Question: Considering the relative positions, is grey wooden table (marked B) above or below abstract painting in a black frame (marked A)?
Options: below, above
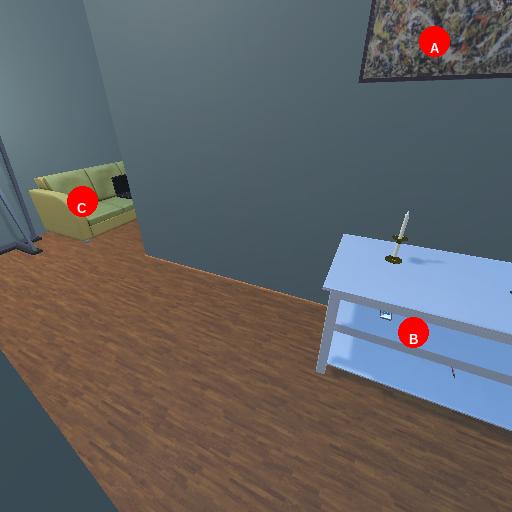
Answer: below